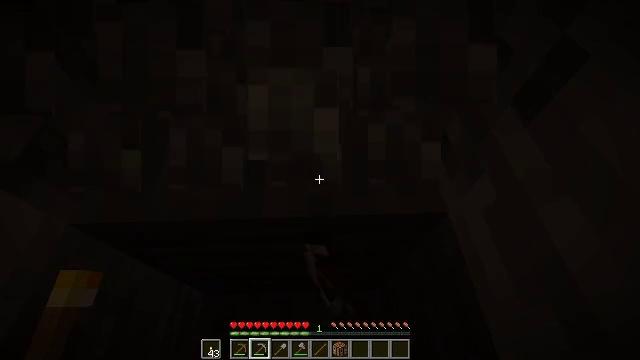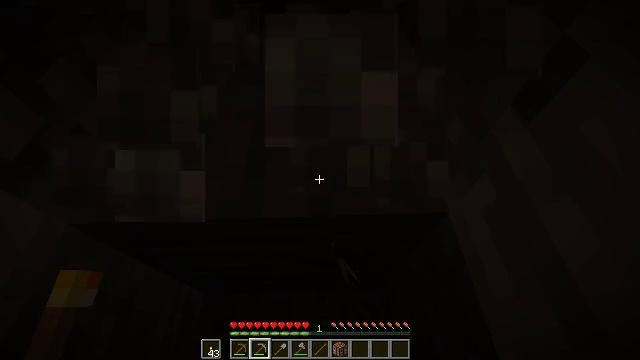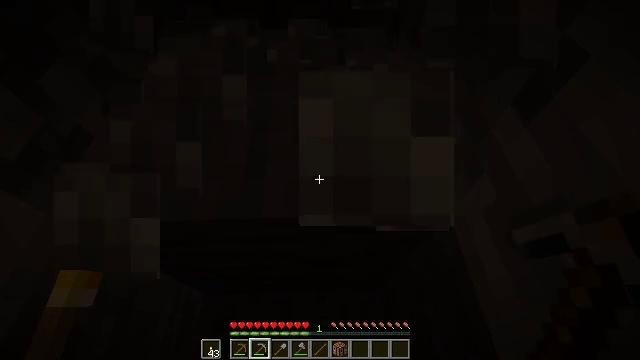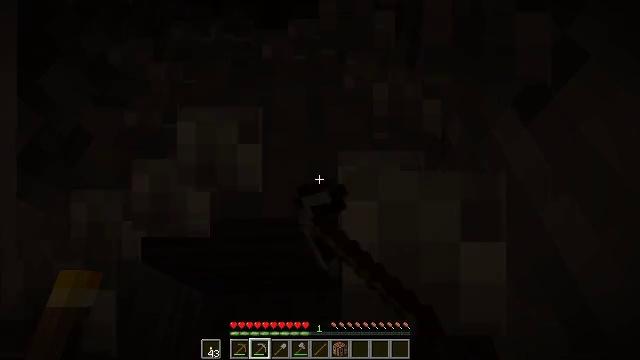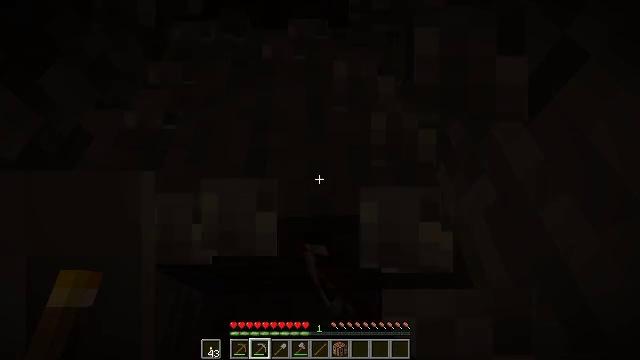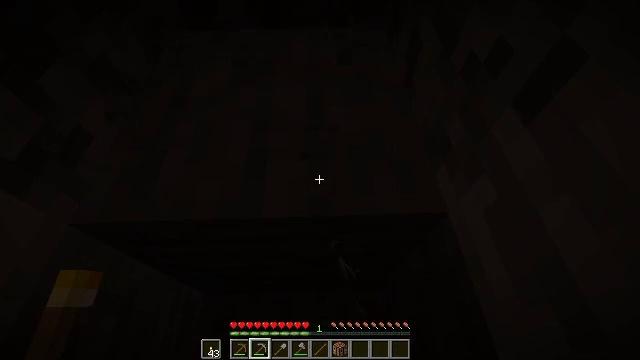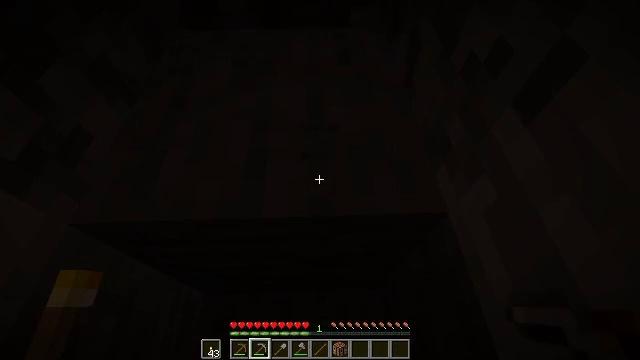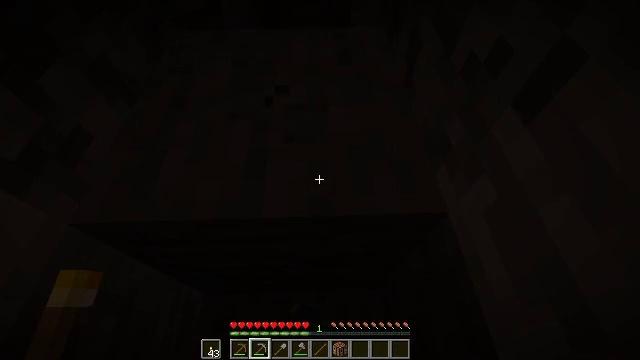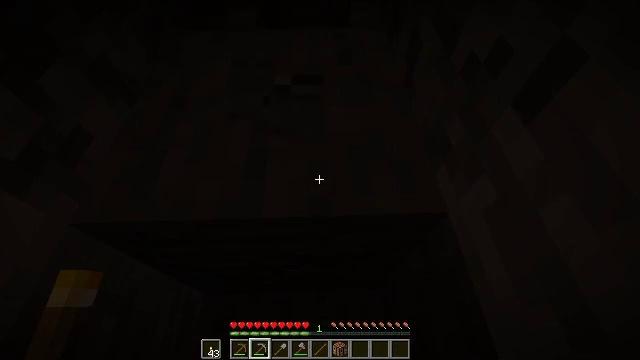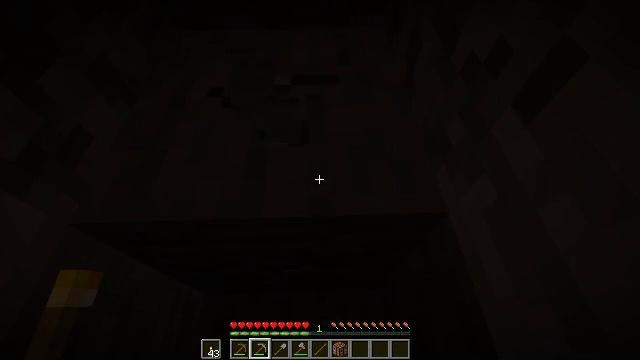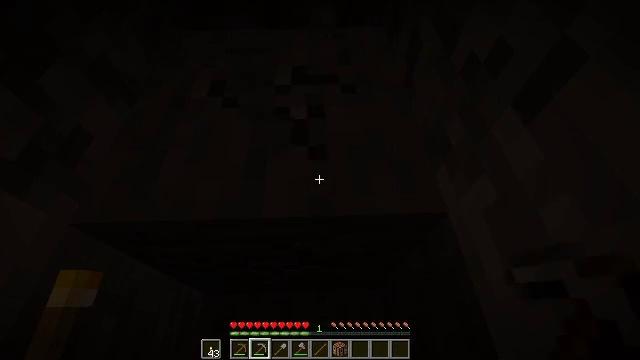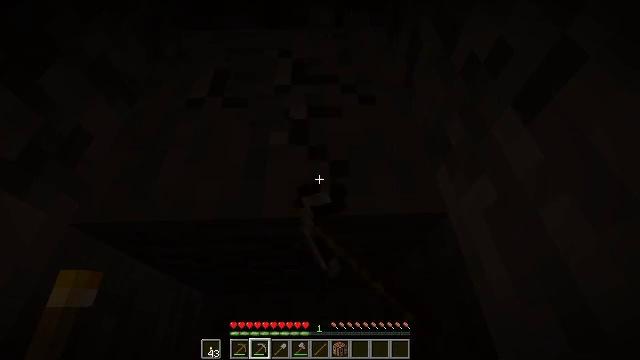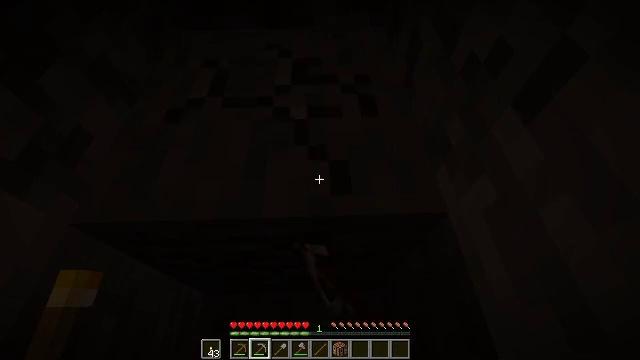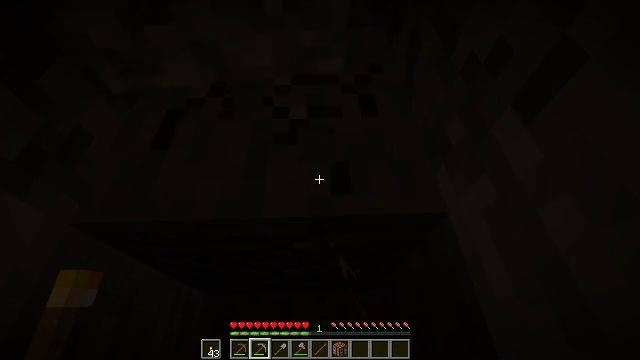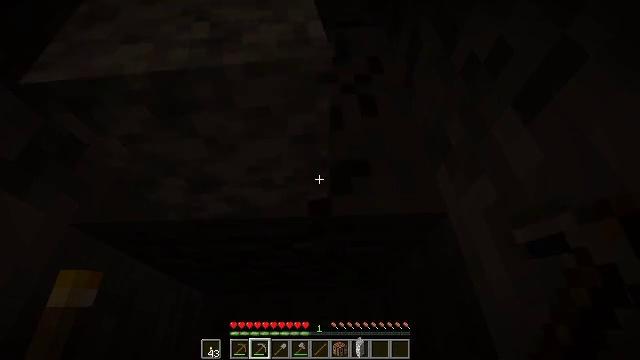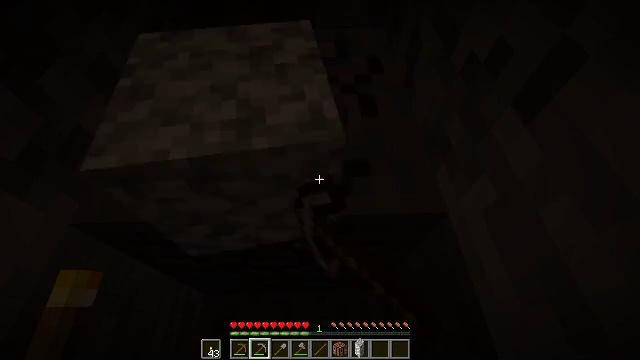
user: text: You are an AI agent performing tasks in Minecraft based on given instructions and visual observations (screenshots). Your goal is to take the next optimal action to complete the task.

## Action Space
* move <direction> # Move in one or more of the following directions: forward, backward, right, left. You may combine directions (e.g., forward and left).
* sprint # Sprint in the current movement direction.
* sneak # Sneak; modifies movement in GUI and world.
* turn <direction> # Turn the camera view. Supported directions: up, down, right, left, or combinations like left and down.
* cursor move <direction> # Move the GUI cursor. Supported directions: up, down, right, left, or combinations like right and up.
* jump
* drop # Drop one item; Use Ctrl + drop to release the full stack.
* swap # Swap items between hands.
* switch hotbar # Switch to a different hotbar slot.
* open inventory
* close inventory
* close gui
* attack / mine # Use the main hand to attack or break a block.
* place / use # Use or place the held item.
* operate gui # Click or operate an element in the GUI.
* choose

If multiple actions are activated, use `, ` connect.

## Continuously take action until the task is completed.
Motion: motion action
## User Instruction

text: Harvest stone in the caves.
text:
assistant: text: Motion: attack / mine
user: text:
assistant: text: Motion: attack / mine
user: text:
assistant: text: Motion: attack / mine
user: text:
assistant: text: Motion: attack / mine
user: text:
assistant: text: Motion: attack / mine
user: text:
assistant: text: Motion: attack / mine
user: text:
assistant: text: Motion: attack / mine
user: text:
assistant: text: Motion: attack / mine
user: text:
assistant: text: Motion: attack / mine
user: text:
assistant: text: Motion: attack / mine
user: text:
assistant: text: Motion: attack / mine
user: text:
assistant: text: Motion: attack / mine
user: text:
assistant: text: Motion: attack / mine
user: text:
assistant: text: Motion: attack / mine
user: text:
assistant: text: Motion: attack / mine
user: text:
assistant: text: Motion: attack / mine
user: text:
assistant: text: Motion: attack / mine
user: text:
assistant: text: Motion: attack / mine
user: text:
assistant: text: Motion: attack / mine
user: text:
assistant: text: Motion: attack / mine
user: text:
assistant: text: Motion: attack / mine
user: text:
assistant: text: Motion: attack / mine
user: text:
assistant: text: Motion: attack / mine
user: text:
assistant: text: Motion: attack / mine
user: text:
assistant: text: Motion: attack / mine
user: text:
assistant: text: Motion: attack / mine
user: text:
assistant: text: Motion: attack / mine
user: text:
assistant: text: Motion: attack / mine
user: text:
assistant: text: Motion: attack / mine
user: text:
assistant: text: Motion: attack / mine